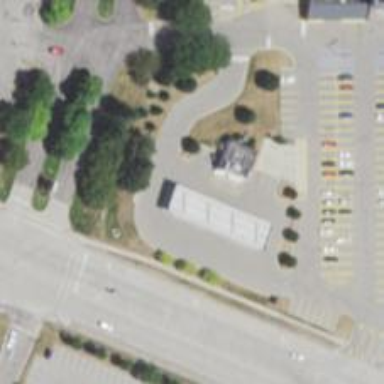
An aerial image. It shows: Convenience shop.